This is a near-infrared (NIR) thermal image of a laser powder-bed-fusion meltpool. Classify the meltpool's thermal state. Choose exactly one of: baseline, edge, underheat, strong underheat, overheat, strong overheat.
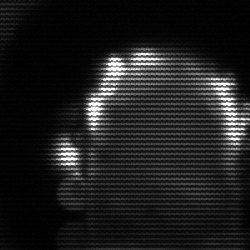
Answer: baseline